Question:
My current layout looks like this.
<URL>
'''
<LinearLayout xmlns:android="http://schemas.android.com/apk/res/android"
xmlns:tools="http://schemas.android.com/tools"
android:layout_width="fill_parent"
android:layout_height="fill_parent"
android:orientation="vertical"
android:background="#FF330000"
tools:context=".MainActivity" >
<ListView
android:id="@+id/song_list"
android:layout_width="fill_parent"
android:layout_height="wrap_content" >
</ListView>
</LinearLayout>
'''
And the below Java code maps the song layout
'''
public View getView(int position, View convertView, ViewGroup parent) {
//map to song layout
LinearLayout songLay = (LinearLayout)songInf.inflate
(R.layout.song, parent, false);
//get title and artist views
TextView songView = (TextView)songLay.findViewById(R.id.song_title);
TextView artistView = (TextView)songLay.findViewById(R.id.song_artist);
//get song using position
Song currSong = songs.get(position);
//get title and artist strings
songView.setText(currSong.getTitle());
artistView.setText(currSong.getArtist());
//set position as tag
songLay.setTag(position);
return songLay;
}
'''
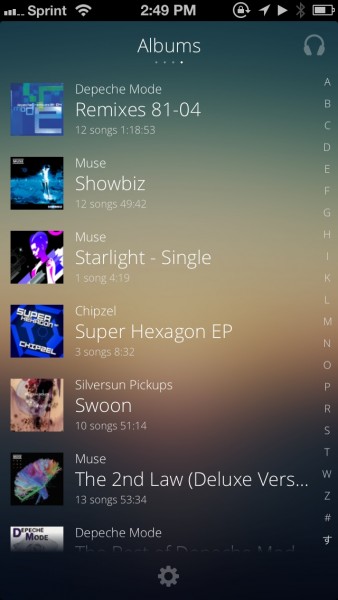
Answer: Not sure is this what you want. You may try.
'''
<RelativeLayout xmlns:android="http://schemas.android.com/apk/res/android"
android:layout_width="match_parent"
android:layout_height="wrap_content"
android:orientation="horizontal"
android:gravity="start"
android:background="@android:color/white"
android:padding="12dp">
<ImageView
android:id="@+id/image"
android:layout_width="80dp"
android:layout_height="70dp"
android:layout_centerVertical="true"
android:layout_gravity="left"/>
<RelativeLayout
android:layout_width="wrap_content"
android:layout_height="wrap_content"
android:layout_toRightOf="@+id/image"
android:layout_centerVertical="true"
android:paddingLeft="6dp"
android:orientation="vertical"
android:layout_alignParentRight="true"
android:layout_alignParentEnd="true">
<LinearLayout
android:id="@+id/ll1"
android:layout_width="match_parent"
android:layout_height="wrap_content"
android:orientation="horizontal">
<TextView
android:id="@+id/name"
android:layout_width="wrap_content"
android:layout_height="wrap_content"
android:textSize="18sp"
android:text="Depeche Mode"
android:singleLine="true" />
</LinearLayout>
<LinearLayout
android:id="@+id/ll2"
android:layout_below="@+id/ll1"
android:layout_width="match_parent"
android:layout_height="wrap_content"
android:orientation="horizontal">
<TextView
android:id="@+id/type"
android:layout_width="wrap_content"
android:layout_height="wrap_content"
android:textSize="14sp"
android:textColor="@android:color/secondary_text_dark_nodisable"
android:text="Remixes 81-04"
android:maxLines="1"
android:ellipsize="end" />
</LinearLayout>
<LinearLayout
android:id="@+id/ll3"
android:layout_below="@+id/ll2"
android:layout_width="match_parent"
android:layout_height="wrap_content"
android:orientation="horizontal">
<TextView
android:layout_width="wrap_content"
android:layout_height="wrap_content"
android:textSize="14sp"
android:textColor="@android:color/secondary_text_dark_nodisable"
android:text="12 songs 1:18:53"
android:maxLines="1"
android:layout_below="@+id/Amount" />
</LinearLayout>
</RelativeLayout>
</RelativeLayout>
'''